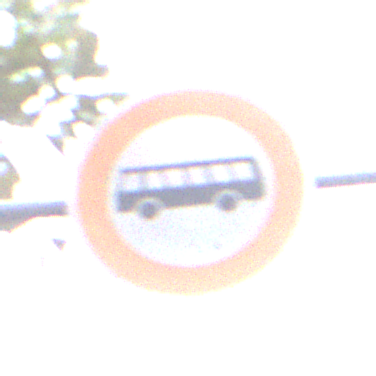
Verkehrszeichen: VerbotKraftomnibusse
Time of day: Midday
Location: Outdoor (Urban)
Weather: Overcast
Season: NotSpecified
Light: Natural